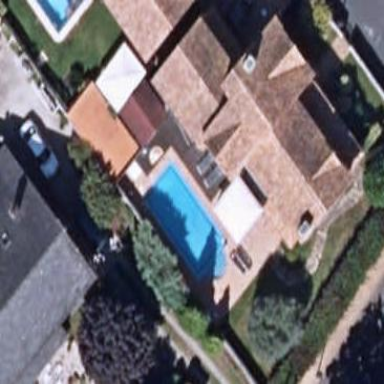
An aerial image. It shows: Swimming pool located in leisure land.